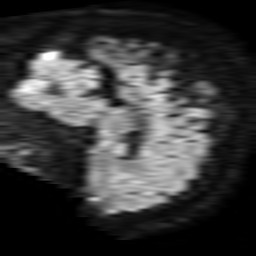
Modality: TRACE
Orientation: sagittal
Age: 59
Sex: male
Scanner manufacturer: philips
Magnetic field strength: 1.5 T
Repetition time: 3.4 s
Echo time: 0.06922 s